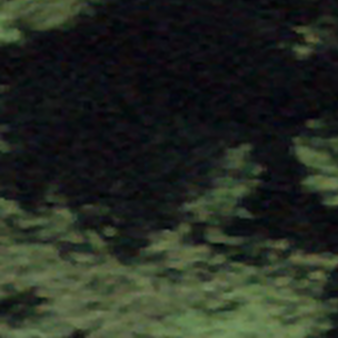
Label: other